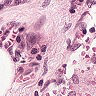
Metastatic tissue present: no